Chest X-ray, AP view. Patient: 31 years old, sex F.
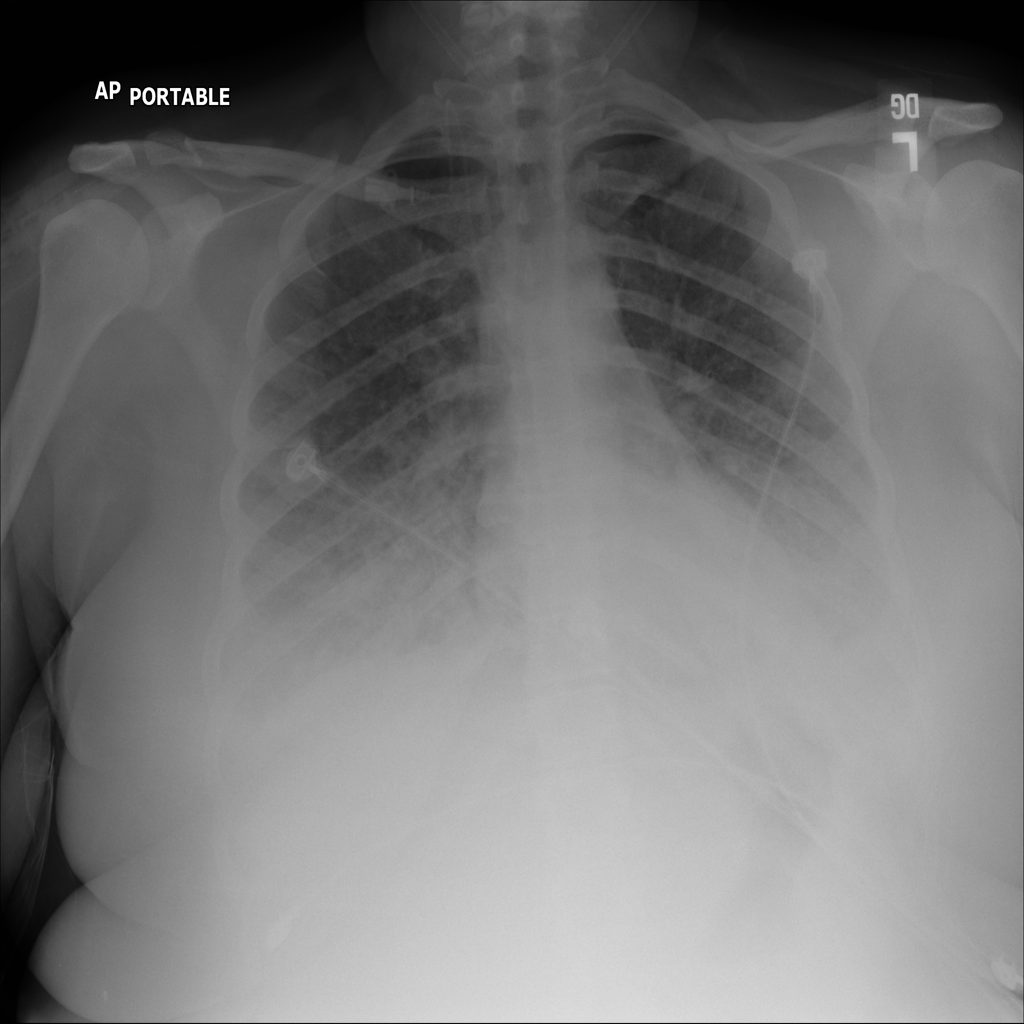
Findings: Atelectasis, Edema, Infiltration